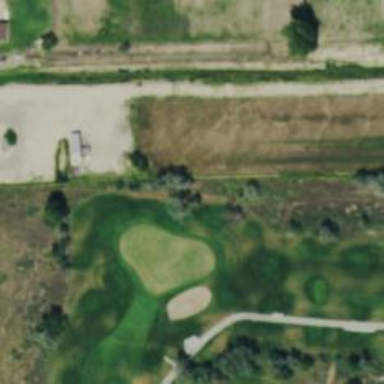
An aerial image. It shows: Golf hole.